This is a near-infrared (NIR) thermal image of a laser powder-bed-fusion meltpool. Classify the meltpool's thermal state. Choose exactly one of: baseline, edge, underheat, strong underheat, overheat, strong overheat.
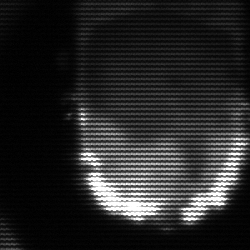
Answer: baseline